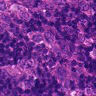
Metastatic tissue present: yes